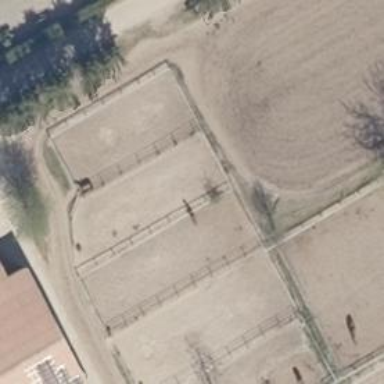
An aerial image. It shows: Fenced paddock used for animal keeping.